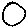
Label: circle